Question: I want to know how the control center drag button get's it's color by the lock screen wallpaper.
I post a picture here to understand what button i mean :
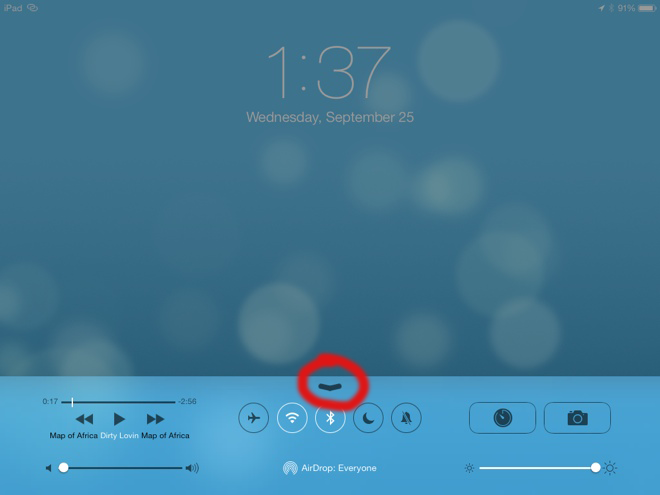
Answer: It's not getting a color; it's a semi-transparent grey/black like the rest of the icons in Control Center. The background blue is from a mix of <URL>.